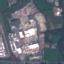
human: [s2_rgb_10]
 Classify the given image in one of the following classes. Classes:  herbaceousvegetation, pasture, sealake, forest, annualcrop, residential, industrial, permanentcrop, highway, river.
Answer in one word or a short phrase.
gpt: Industrial